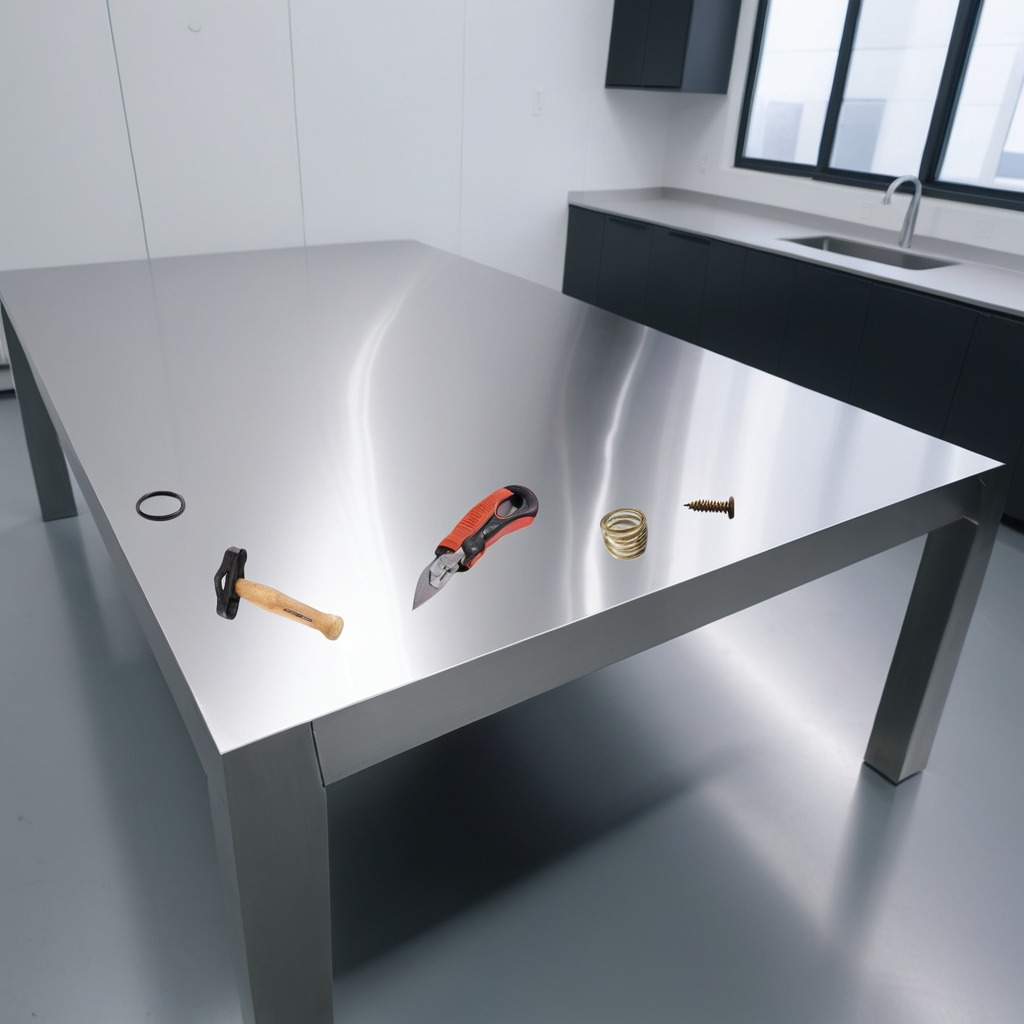
A rubber o-ring, a utility knife, a metal machine screw, a hammer, and a coiled metal spring are lying on the stainless steel table.